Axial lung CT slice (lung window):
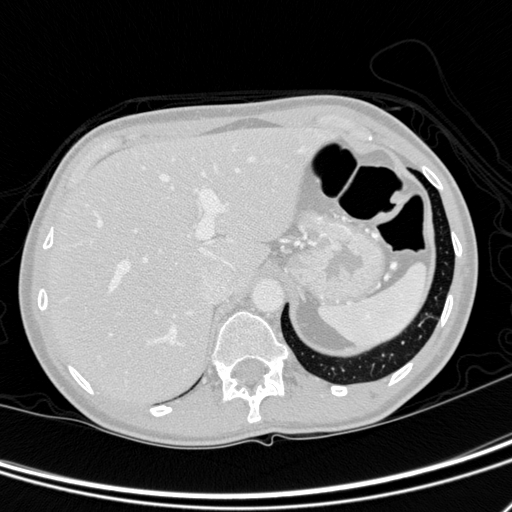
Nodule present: no